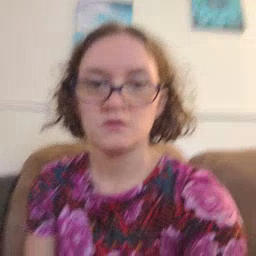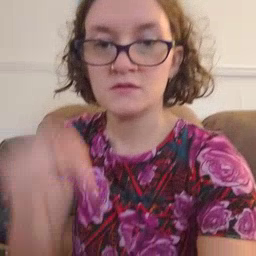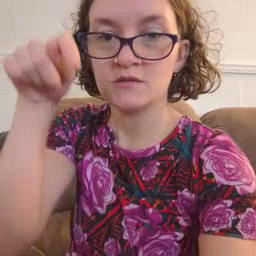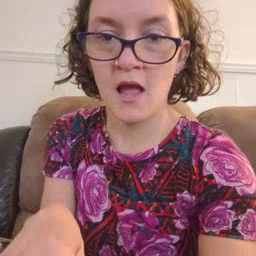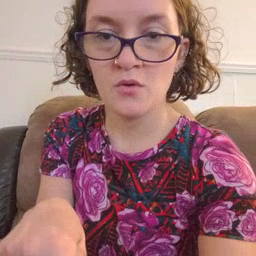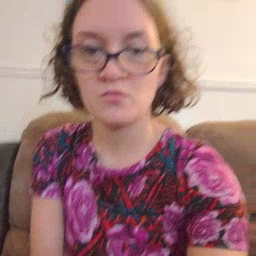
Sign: down